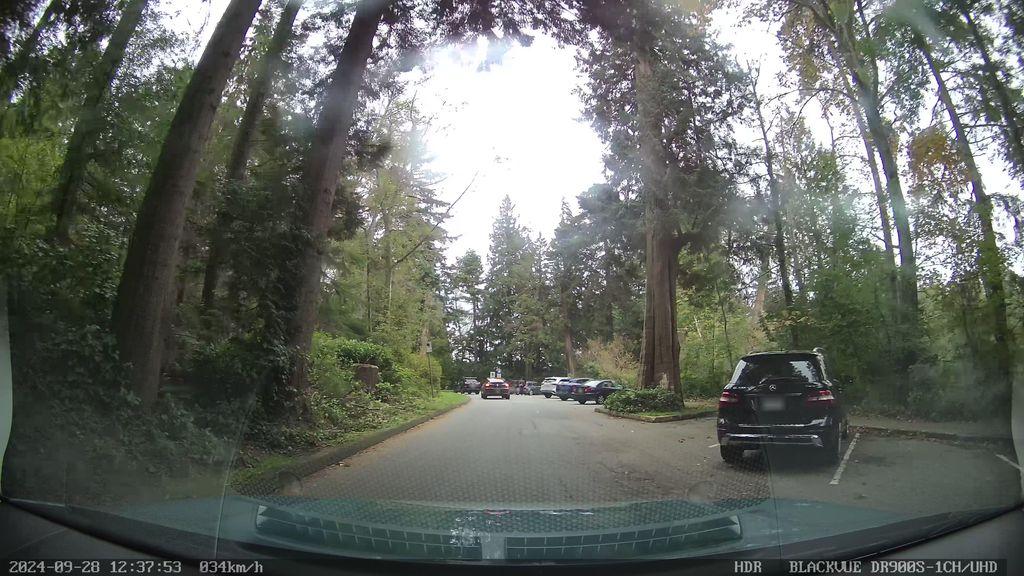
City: vancouver